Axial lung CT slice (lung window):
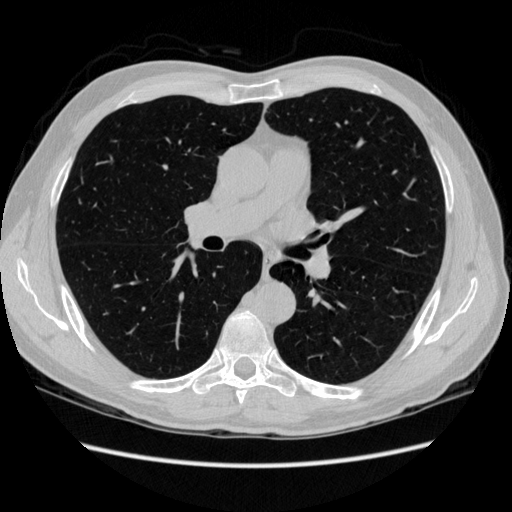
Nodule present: no